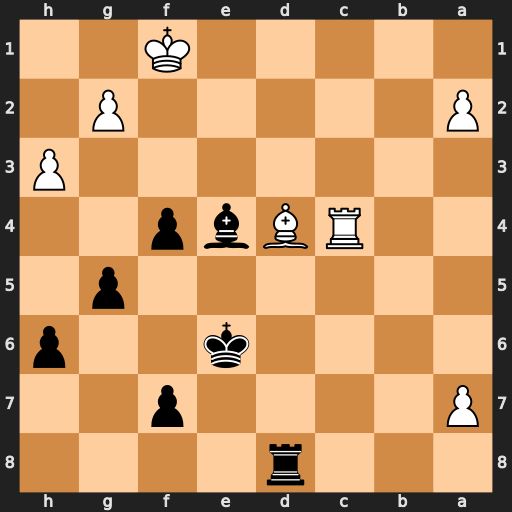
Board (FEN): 3r4/P4p2/4k2p/6p1/2RBbp2/7P/P5P1/5K2
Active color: b
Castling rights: -
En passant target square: -
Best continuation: Bd3+ Kf2 Bxc4